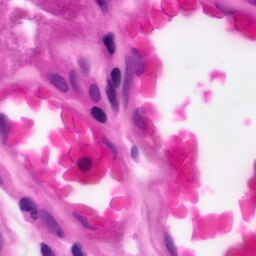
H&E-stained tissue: Pancreatic